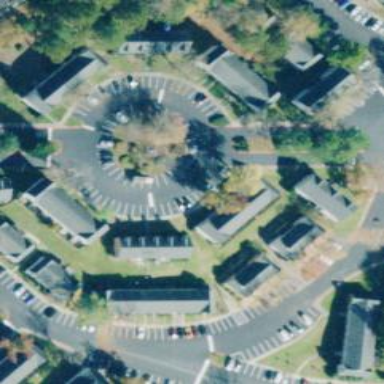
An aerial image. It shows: Residential road with asphalt surface leading to roundabout.